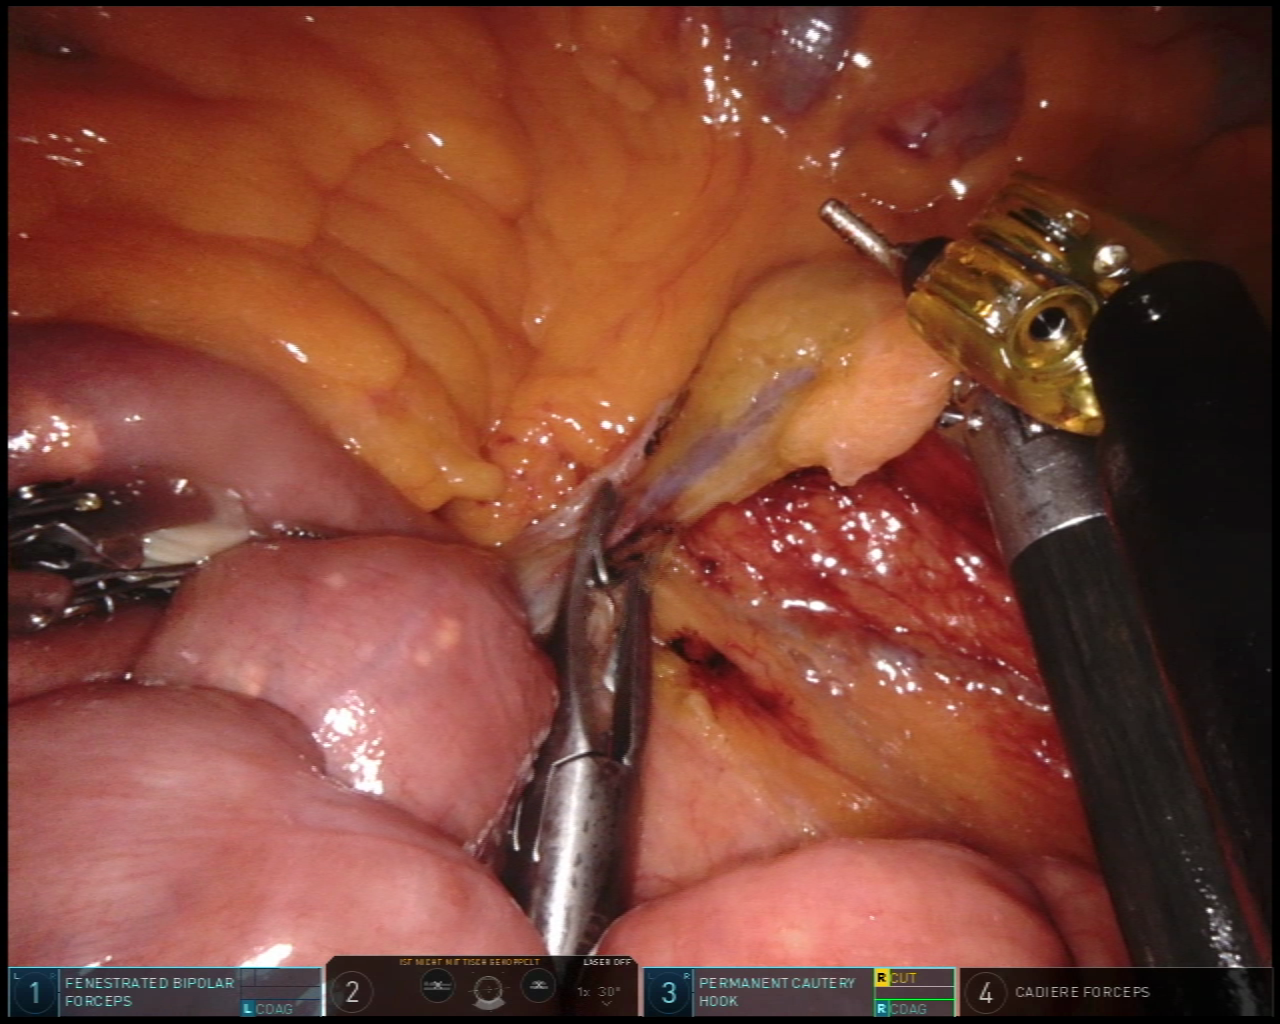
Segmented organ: small_intestine
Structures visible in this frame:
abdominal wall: no
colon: yes
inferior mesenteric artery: no
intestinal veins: yes
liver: no
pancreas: no
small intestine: yes
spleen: no
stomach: no
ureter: no
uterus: no
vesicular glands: no